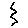
Label: zigzag